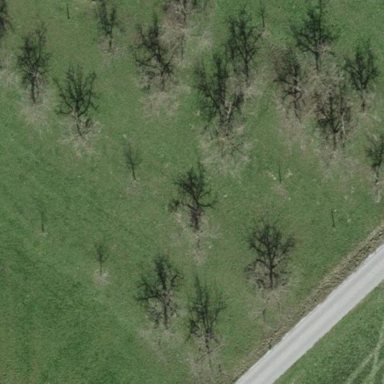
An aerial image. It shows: Orchard.